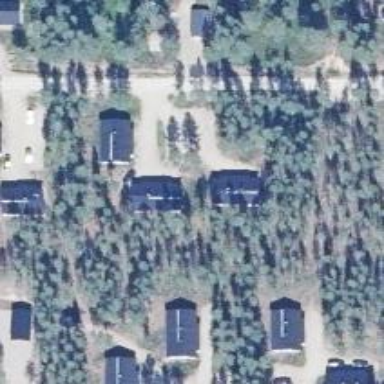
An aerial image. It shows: Apartment for tourism purposes.